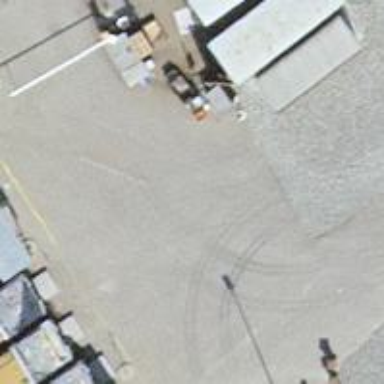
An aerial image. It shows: Recycling center for various types of waste.